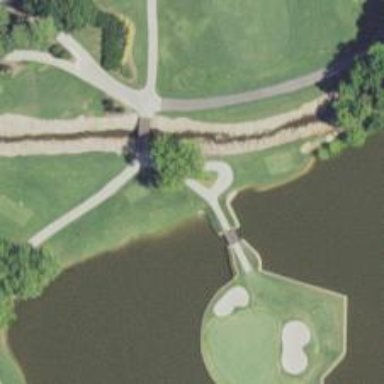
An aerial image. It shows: Path used for both walking and golf.